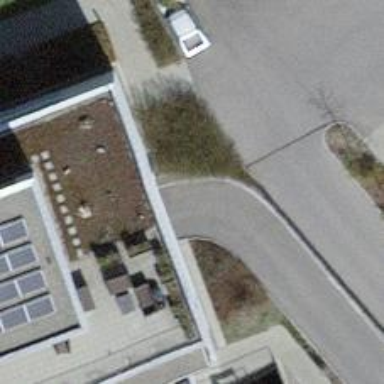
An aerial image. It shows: Parking entrance.